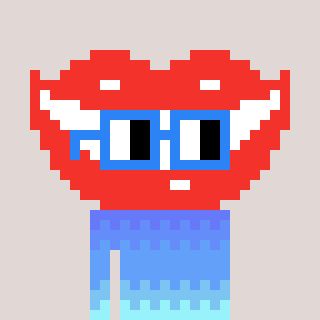
a pixel art character with square blue glasses, a smile-shaped head and a red-colored body on a warm background